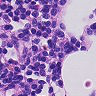
Metastatic tissue present: no